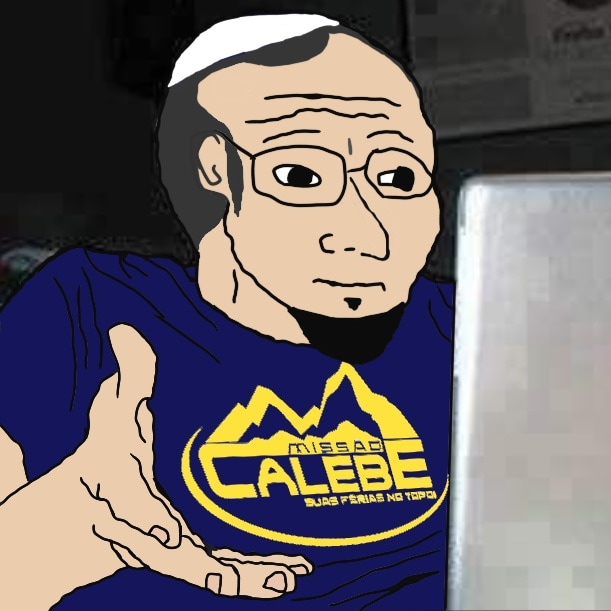
Label: 5_Wojak_with_Background